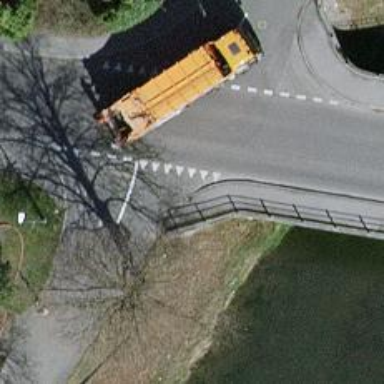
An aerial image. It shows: Road with "give way" sign.